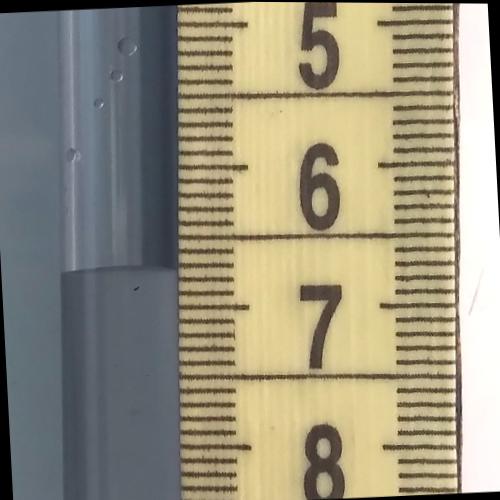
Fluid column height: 6.7 cm